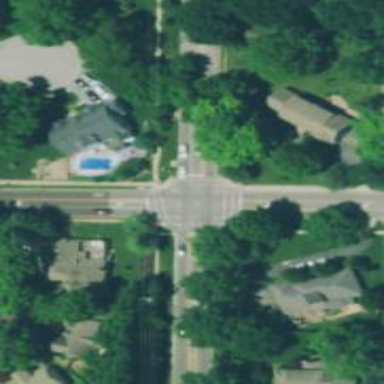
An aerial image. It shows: Marked crossing with lines on the road.